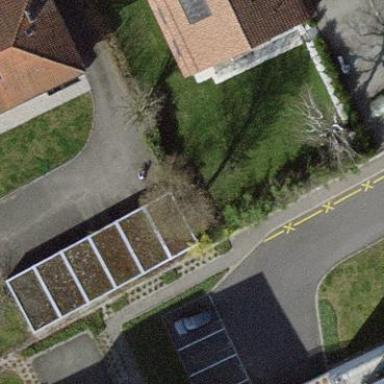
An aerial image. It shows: Group of garages.